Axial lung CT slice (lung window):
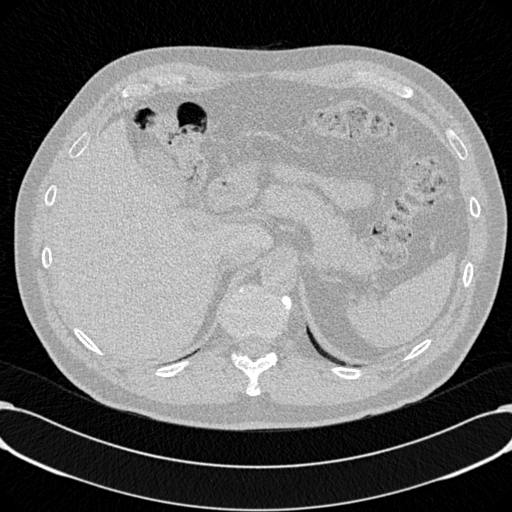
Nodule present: no